Question: If I use the 'ecdfplot()' function of the 'latticeExtra' package how do I get the actual values calculated i.e. the y-values which correspond to the '~x|g' input?
I've been looking at '?ecdfplot' but there's not discription to it. For the usual highlevel function 'ecdf()' it works with the command 'plot=FALSE' but this does not work for 'ecdfplot()'.
The reason I want to use 'ecdfplot()' rather than 'ecdf()' is that I need to calculate the 'ecdf()' values for a grouping variable. I know I could do this handish too but I'm quite convinced that there is a highroad too.
Here a small expample
'''
u <- rnorm(100,0,1)
mygroup <- c(rep("group1",50),rep("group2",50))
ecdfplot(~u, groups=mygroup)
'''

I would like to extract the y-values given each group for the corresponding x-values.
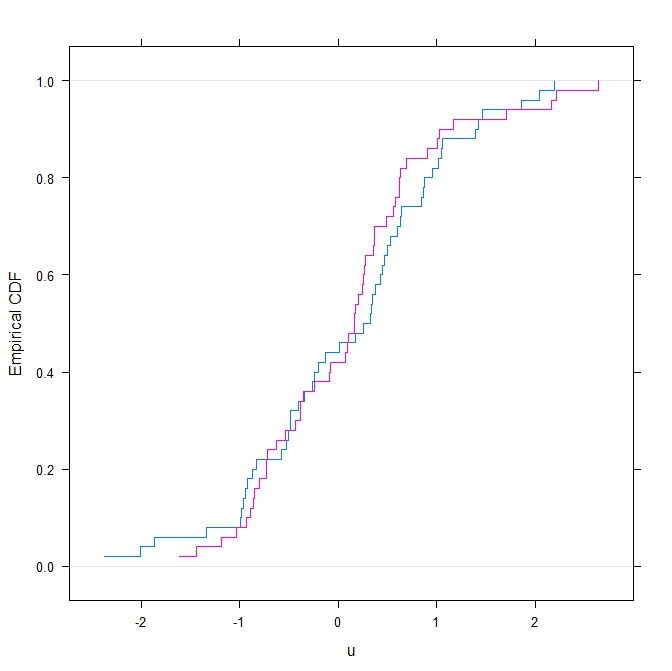
Answer: I know you said you don't want to use 'ecdf', but in this case it is easier to use it than to get the data out of the <URL>.
In the case of your example, the following will get you a matrix of the y values (where 'x' is your entire input 'u', though you could choose a different one) for each ECDF:
'''
ecdfs = lapply(split(u, mygroup), ecdf)
ys = sapply(ecdfs, function(e) e(u))
# output:
# group1 group2
# [1,] 0.52 0.72
# [2,] 0.68 0.78
# [3,] 0.62 0.78
# [4,] 0.66 0.78
# [5,] 0.72 0.80
# [6,] 0.86 0.94
# [7,] 0.10 0.26
# [8,] 0.90 0.94
# ...
'''
ETA: If you just want each column to correspond to the 50 x-values in that column, you could do:
'''
ys = sapply(split(u, mygroup), function(g) ecdf(g)(g))
'''
(Note that if the number of values in each group aren't identical, this will end up as a list rather than a matrix with columns).